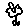
Label: flower